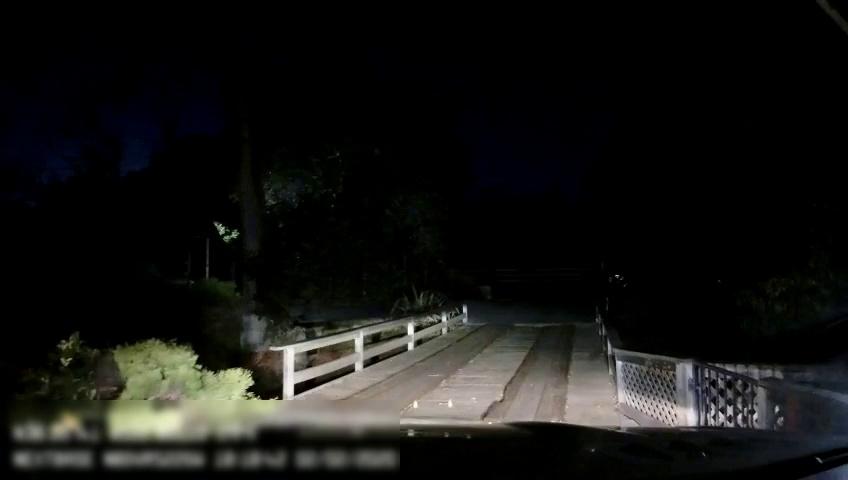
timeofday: Night
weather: Other
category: Drivable Space
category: Drivable Space